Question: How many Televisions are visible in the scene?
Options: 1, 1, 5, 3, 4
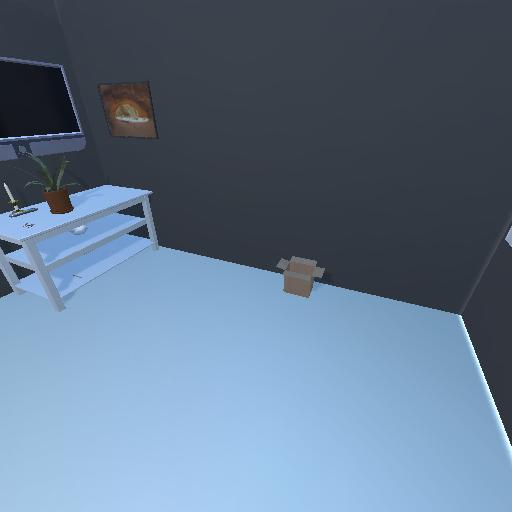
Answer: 1